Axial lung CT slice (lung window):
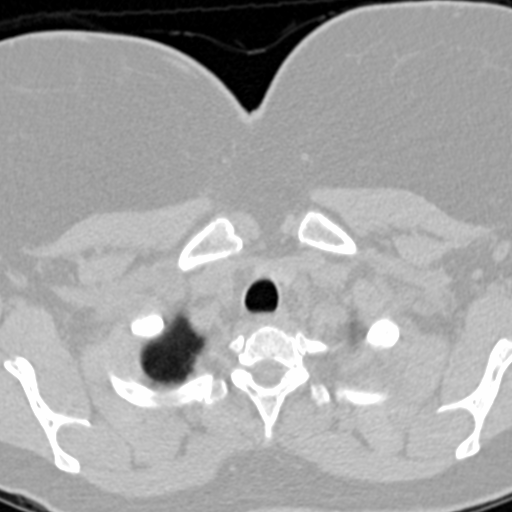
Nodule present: no